Field crop: maize
Growth stage: 2
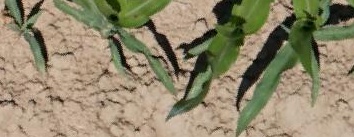
Species: maize